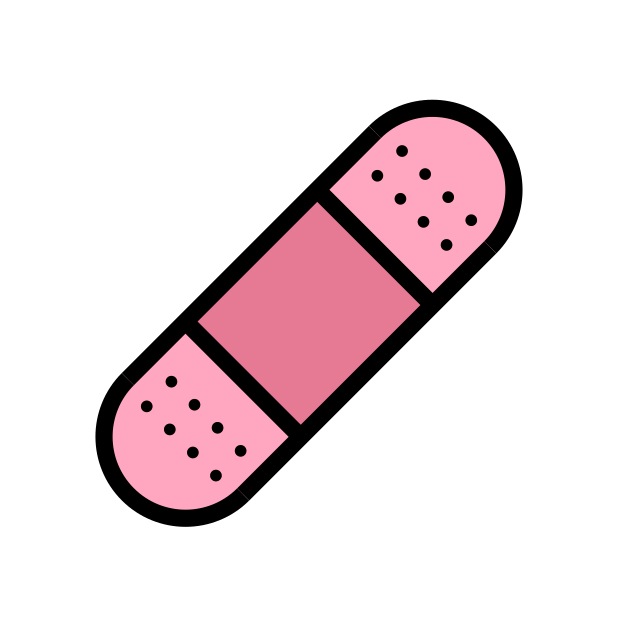
adhesive bandage